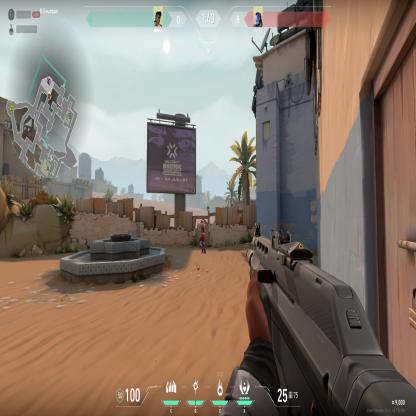
Label: enemy